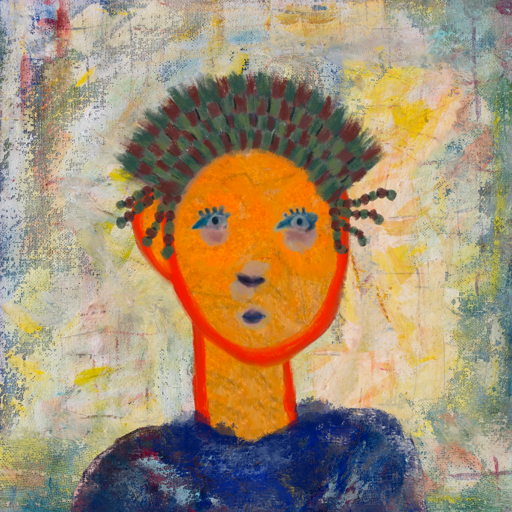
Background: Irani, Head And Neck Front: Sisters, Face Front: Hill_Girl, Bust: Irani, Hair Front: Blank, Head Accessory: After_Raid_Crown, Second Necklace: Blank, Necklace: Blank, Baby: Blank